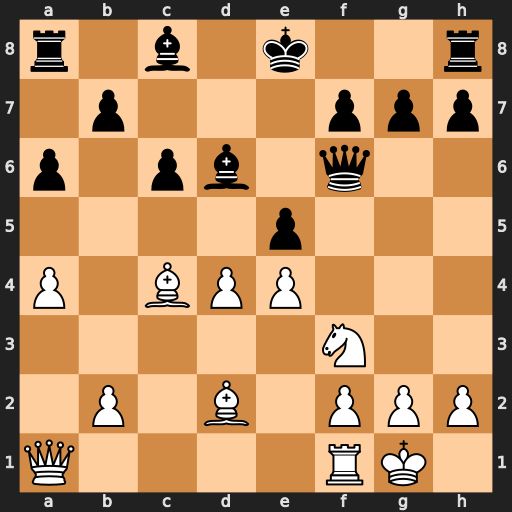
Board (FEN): r1b1k2r/1p3ppp/p1pb1q2/4p3/P1BPP3/5N2/1P1B1PPP/Q4RK1
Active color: w
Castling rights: kq
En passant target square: -
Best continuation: dxe5 Bxe5 Bg5 Qg6 Nxe5